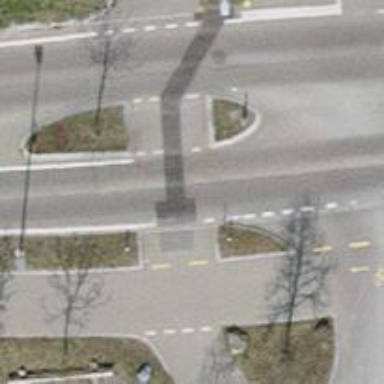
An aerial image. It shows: Unmarked road crossing.